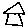
Label: house